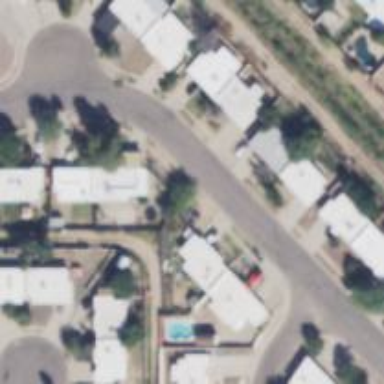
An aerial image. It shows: Alley classified as service road.